Question: After google started <URL> when a user enters a site via https organic search. For example:
Given that the referrer is not available when a user is using HTTPS, how would Gooogle Analytics be able to tell that an HTTPS user came from a search engine?
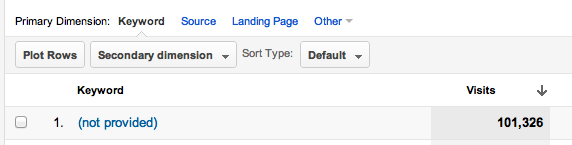
Answer: The targets of Google results are intermediates page that redirect to the desired URL like :
'''
http://www.google.com/url?sa=t&rct=j&q=yahoo&esrc=s&source=web&cd=1&sqi=2&ved=0CDEQFjAA&url=http%3A%2F%2Fwww.yahoo.com%2F&ei=sOuaT6qMEaW80QWw8JjuDg&usg=AFQjCNG7Ba-stir4109vlLygPQX7QGf8bg
'''
When you use Google with https, results targets the same URL but an empty 'q' parameter :
'''
http://www.google.com/url?sa=t&rct=j&q=&esrc=s&source=web&cd=1&sqi=2&ved=0CDEQFjAA&url=http%3A%2F%2Fwww.yahoo.com%2F&ei=sOuaT6qMEaW80QWw8JjuDg&usg=AFQjCNG7Ba-stir4109vlLygPQX7QGf8bg
'''
So there is a http refferer but without any keyword information.